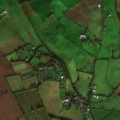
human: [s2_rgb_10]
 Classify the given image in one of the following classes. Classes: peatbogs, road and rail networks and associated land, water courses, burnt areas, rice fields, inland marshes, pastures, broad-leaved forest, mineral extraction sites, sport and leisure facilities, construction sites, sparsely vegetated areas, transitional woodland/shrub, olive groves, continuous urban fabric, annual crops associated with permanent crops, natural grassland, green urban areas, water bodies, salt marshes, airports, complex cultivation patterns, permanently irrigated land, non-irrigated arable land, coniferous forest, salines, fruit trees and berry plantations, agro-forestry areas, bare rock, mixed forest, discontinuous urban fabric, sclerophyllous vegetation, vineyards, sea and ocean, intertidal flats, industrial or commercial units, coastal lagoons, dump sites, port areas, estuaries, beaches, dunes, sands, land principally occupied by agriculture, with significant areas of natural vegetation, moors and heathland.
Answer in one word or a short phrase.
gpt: non-irrigated arable land, pastures, complex cultivation patterns